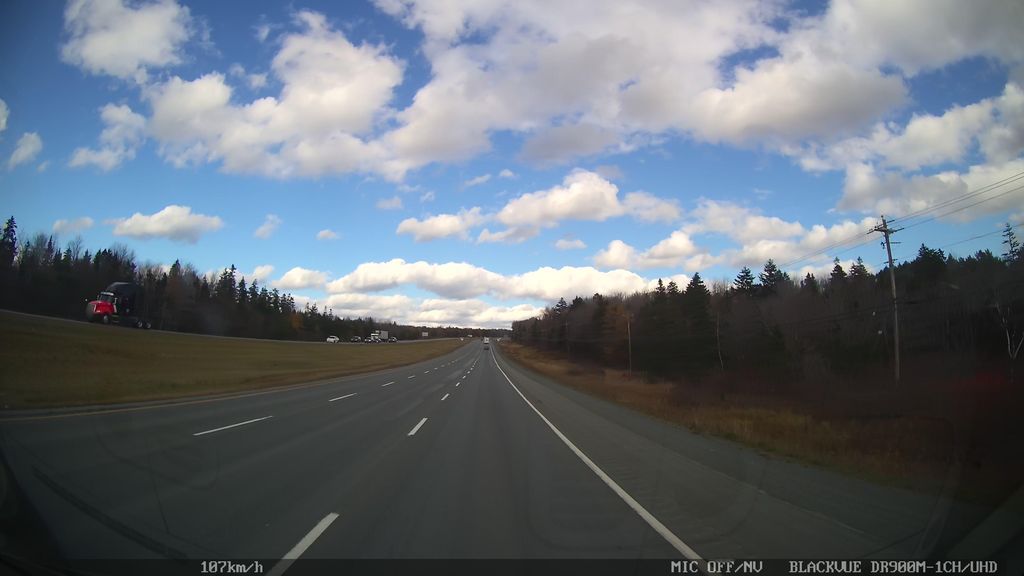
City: halifax